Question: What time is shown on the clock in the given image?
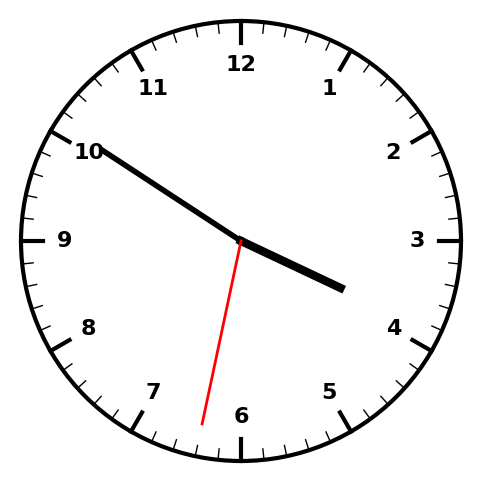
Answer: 03:50:32